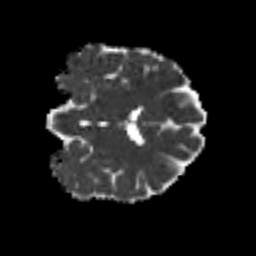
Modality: MD
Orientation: coronal
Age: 25
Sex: male
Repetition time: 8.4 s
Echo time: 0.09 s